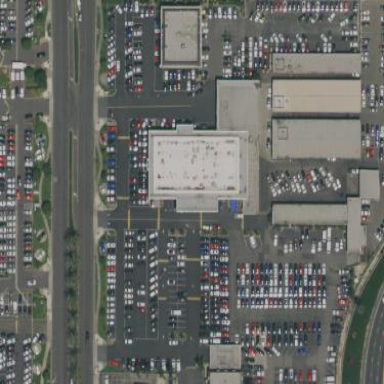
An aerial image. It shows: Building housing car shop.